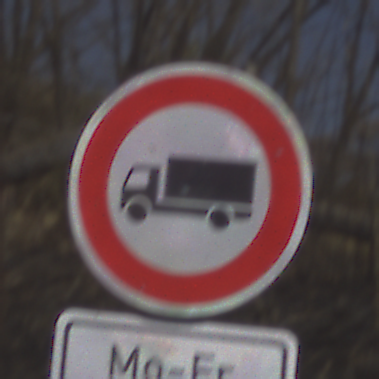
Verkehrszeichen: VerbotFuerKraftfahrzeugeUeberDreiKommaFuenfTonnen
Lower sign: ZeitangabenMitBeschraenkungAufWochentage2
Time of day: Midday
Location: Outdoor (Nature)
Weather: Clear
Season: NotSpecified
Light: Natural